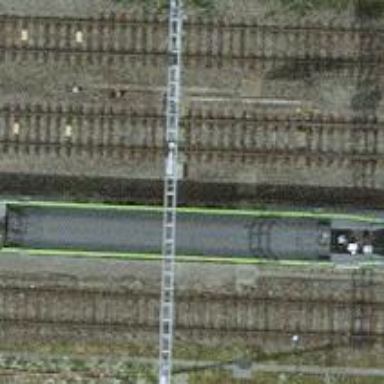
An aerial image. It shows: Railway signal.